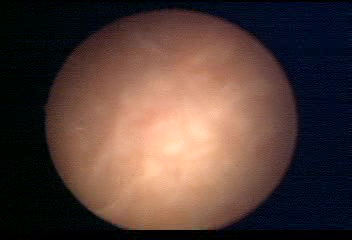
Modality: WLC
Class: Normal mucosa
Bladder cancer association: No